Question: How can I change the text to copy link when the item being shared is a link
I am tried this but it does not work as expected

Here I have attached screenshot what I have expected
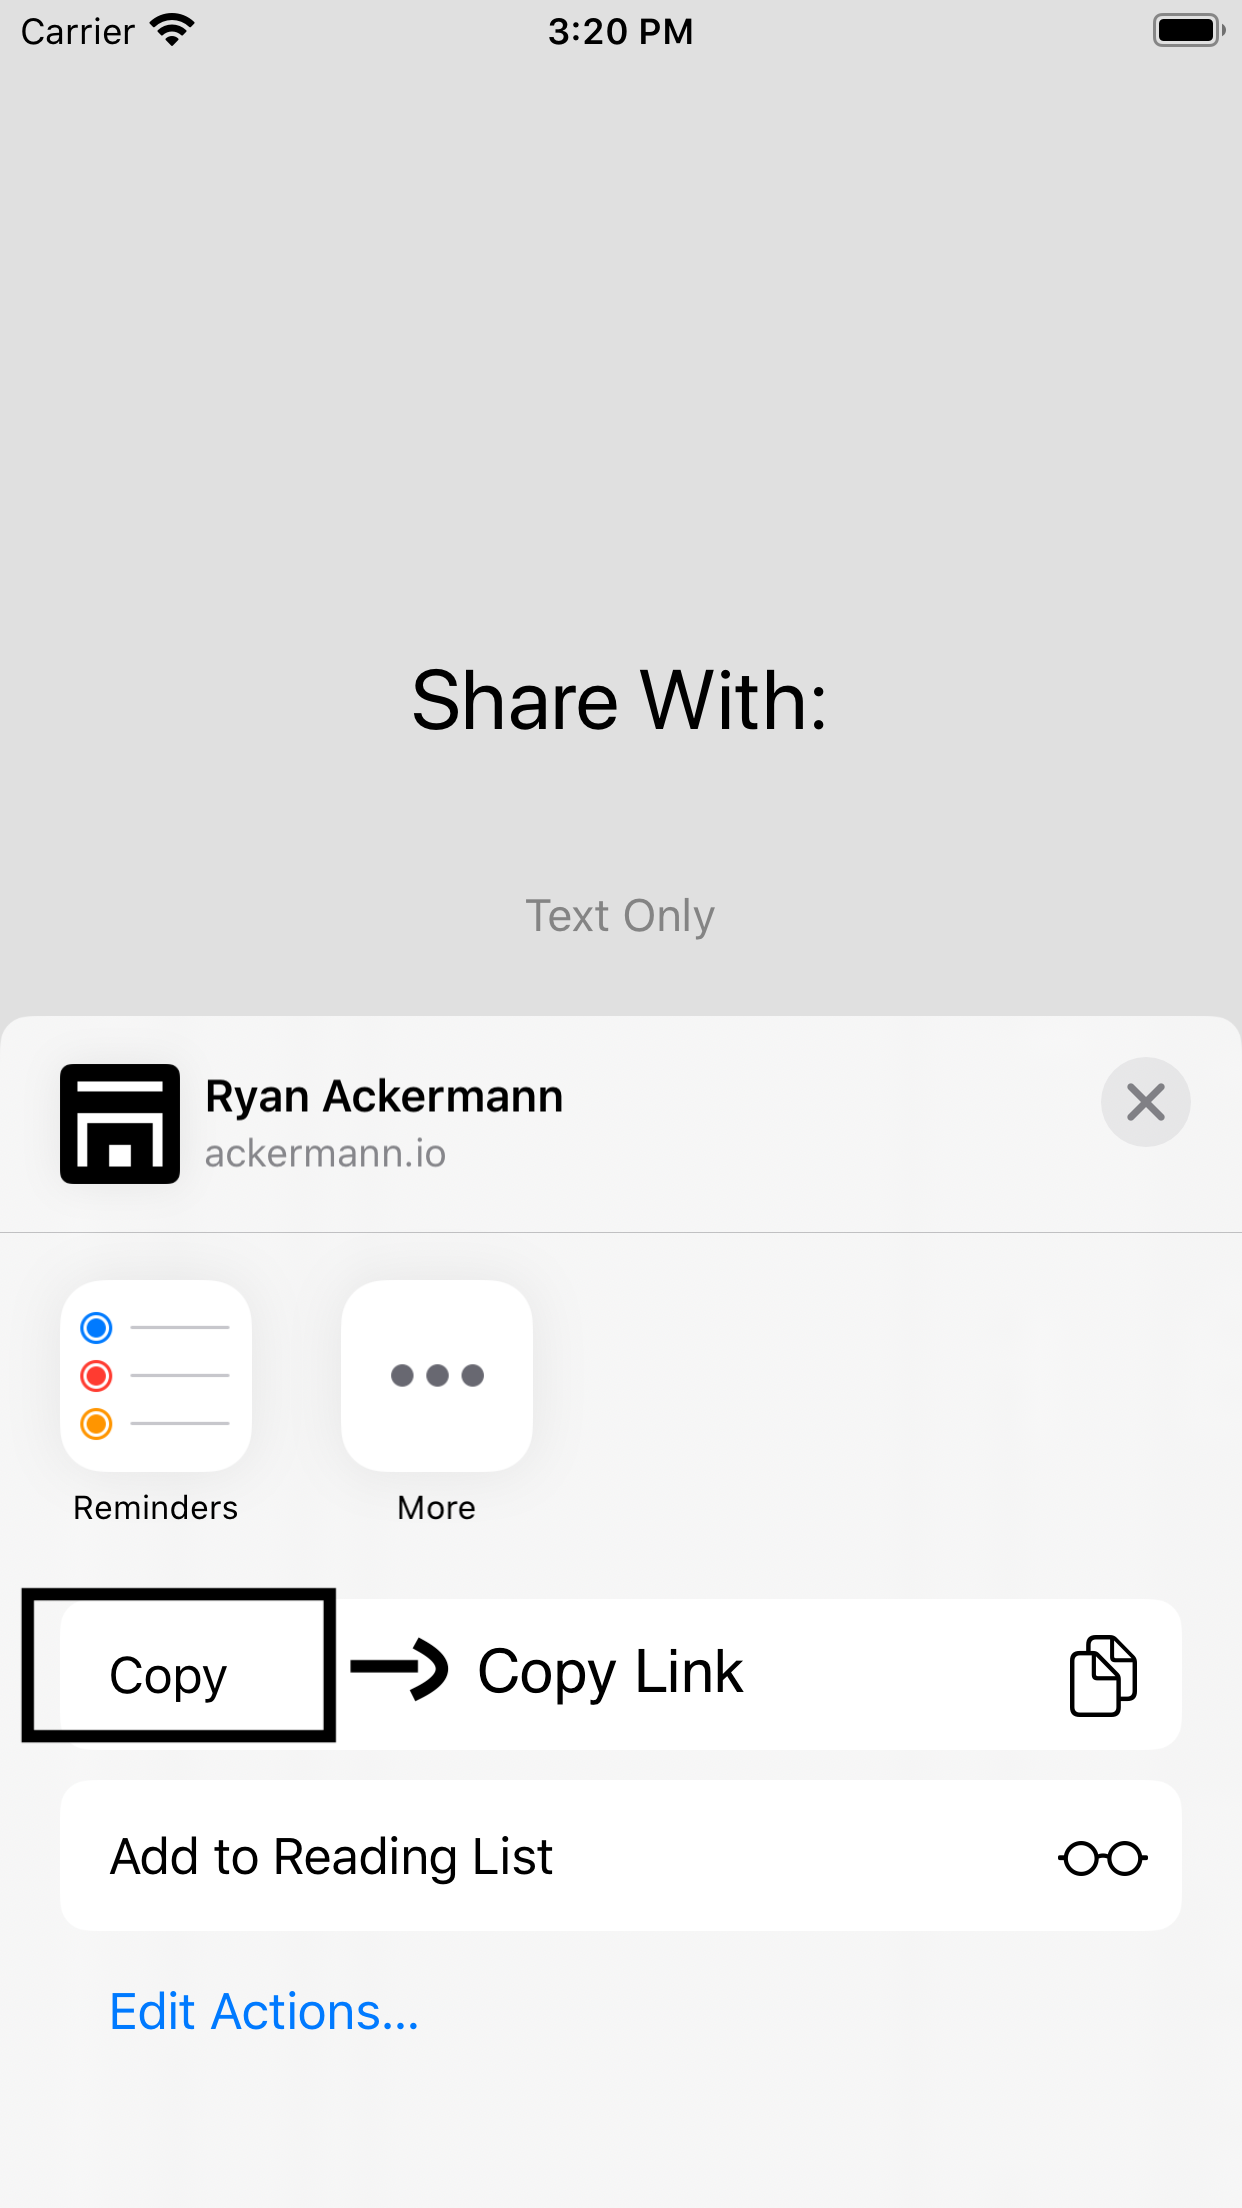
Answer: The "Copy" is the default system provided item that you cannot updated as UIActivity.activityTitle is read only.
However, you can add the custom activity item, you have almost did the same below is my version
'''
class CustomUIActivity : UIActivity
{
var _activityTitle: String
var _activityImage: UIImage?
var activityItems = [Any]()
var action: ([Any]) -> Void
private var url = URL(string: "Nil")
init(title: String, image: UIImage?, performAction: @escaping ([Any]) -> Void) {
_activityTitle = title
_activityImage = image
action = performAction
super.init()
}
override var activityTitle: String? {
return _activityTitle
}
override var activityImage: UIImage? {
return _activityImage
}
override var activityType: UIActivity.ActivityType? {
return UIActivity.ActivityType(rawValue: "com.productHunt.copyLink")
}
override class var activityCategory: UIActivity.Category {
return .action
}
override func canPerform(withActivityItems activityItems: [Any]) -> Bool {
for activityItem in activityItems {
if let _ = activityItem as? URL {
return true
}
}
return false
}
override func prepare(withActivityItems activityItems: [Any]) {
for activityItem in activityItems {
if let url = activityItem as? URL {
self.url = url
}
}
self.activityItems = activityItems
}
override func perform() {
print("URL : \(String(describing: url?.absoluteString))")
UIPasteboard.general.string = url?.absoluteString
action(activityItems)
activityDidFinish(true)
}
}
'''
You can call initialize this CustomUIActivity as below:
'''
let customItem = CustomUIActivity(title: "Copy Link", image: UIImage(named: "icon-copy")) { sharedItems in
for string in sharedItems {
print("Here's the string: \(string) ")
}
}
let items: [Any] = ["This app is my favorite", URL(string: "https://www.google.com")!]
let ac = UIActivityViewController(activityItems: items, applicationActivities: [customItem])
present(ac, animated: true)
'''
This will work, and copies the link:
<URL>